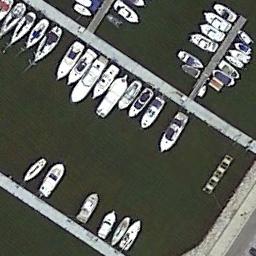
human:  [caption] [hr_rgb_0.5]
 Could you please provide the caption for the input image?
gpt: Different branches of the harbor have different Numbers of ships .

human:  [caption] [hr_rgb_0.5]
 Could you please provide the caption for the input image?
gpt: Many yachts are neatly arranged on the sea side of the harbor .

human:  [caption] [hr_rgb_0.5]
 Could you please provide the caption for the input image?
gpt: A lot of ships are in the harbor .

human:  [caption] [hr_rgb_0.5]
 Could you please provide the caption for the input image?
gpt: The harbor has lots of neatly docked white boats and the color of the waters is green .

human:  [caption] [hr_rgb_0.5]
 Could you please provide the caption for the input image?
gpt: There are some ships docked neatly at the harbor .